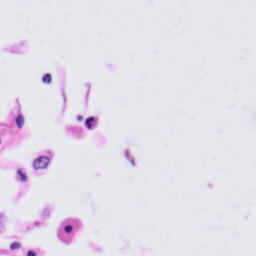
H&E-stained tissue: Tonsil